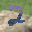
Label: 2